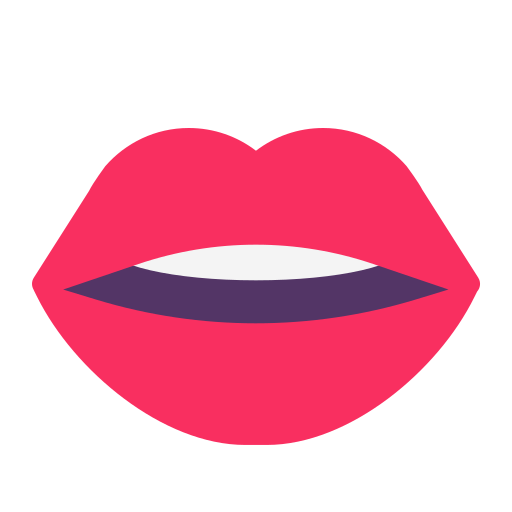
mouth flat